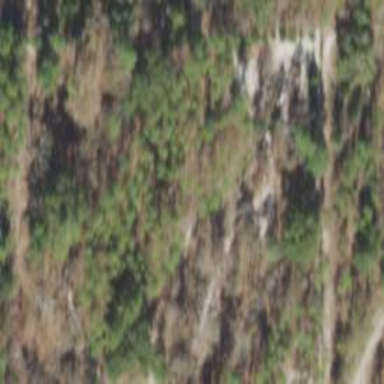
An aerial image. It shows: Forest with needle-leaved trees.